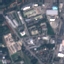
Land use / land cover: Industrial